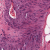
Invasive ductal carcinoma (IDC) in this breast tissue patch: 0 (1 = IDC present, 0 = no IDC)